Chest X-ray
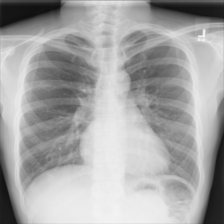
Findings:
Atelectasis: negative
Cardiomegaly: negative
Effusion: negative
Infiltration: negative
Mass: negative
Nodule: negative
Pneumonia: negative
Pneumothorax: negative
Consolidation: negative
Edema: negative
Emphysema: negative
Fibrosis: negative
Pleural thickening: negative
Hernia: negative